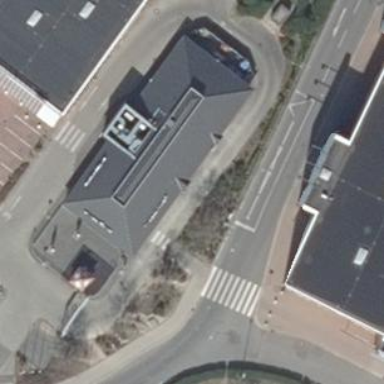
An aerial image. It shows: Fast food establishment.